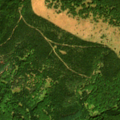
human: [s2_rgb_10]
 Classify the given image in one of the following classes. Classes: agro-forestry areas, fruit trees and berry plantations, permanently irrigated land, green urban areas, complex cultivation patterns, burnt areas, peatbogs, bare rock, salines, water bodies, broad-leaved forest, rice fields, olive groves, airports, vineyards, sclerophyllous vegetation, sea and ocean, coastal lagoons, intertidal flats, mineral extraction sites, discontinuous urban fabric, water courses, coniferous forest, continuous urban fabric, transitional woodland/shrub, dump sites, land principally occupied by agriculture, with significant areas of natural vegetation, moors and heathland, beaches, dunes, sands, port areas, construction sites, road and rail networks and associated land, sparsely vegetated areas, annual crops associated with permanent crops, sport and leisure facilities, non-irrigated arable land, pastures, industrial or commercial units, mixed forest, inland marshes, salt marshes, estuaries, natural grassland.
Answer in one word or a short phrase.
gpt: broad-leaved forest, mixed forest, natural grassland, transitional woodland/shrub